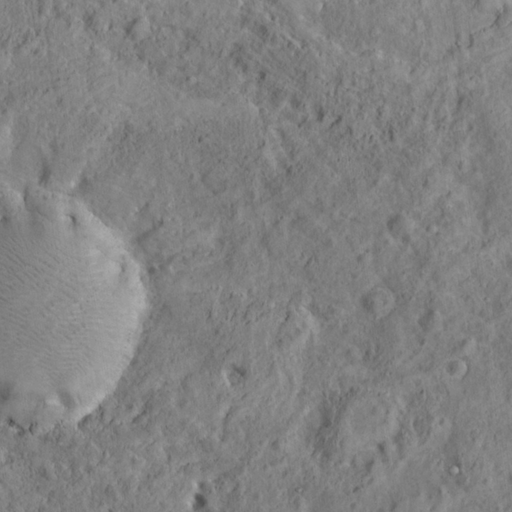
Classes present: Background, Cone